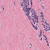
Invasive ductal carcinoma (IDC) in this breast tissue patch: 1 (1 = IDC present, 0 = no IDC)